Question: I'm trying to horizontally center a block element on a page.
Here is an example of what I want:

I cannot use div hard sizing because layout should be responsive.
<URL>
Here is the code:
'''
<div class = "container">
<div class="sub">
<h1> 01</h1>
<div class = "icon"><img src="img/settings.png" alt="">
<h2> Power Inside</h2>
<p>Cum sociis natoque penatibus et magnis dis parturient montesmus. Pro vel nibh et elit mollis commodo et nec augueique</p>
<a class="iconlink" href="/">Read more</a>
</div>
</div>
<div>
'''
CSS
'''
.container {
width: 1160px;
overflow: hidden;
display: inline-flex;
margin: 0 auto;
}
.sub{
padding-top: 30px;
padding-bottom: 30px;
padding-right: 30px;
padding-left: 30px;
display: inline-block;
vertical-align: top;
}
.sub h1{
font-size: 90px;
color: #efeff0;
font-family: 'Ubuntu', sans-serif;
padding: 0px;
float:left;
}
.sub img
{
padding: 10px 0px 10px 0px;
}
.sub h2 {
color: #2a2b2e;
font-size: 20px;
font-family: 'Ubuntu', sans-serif;
}
.sub p {
color: #8a8a8a;
font-size: 13px;
font-family: 'Arial', sans-serif;
}
.sub .icon{
overflow: hidden;
padding-left:20px;
}
.sub .iconlink{
font-size: 13px;
color: #2a2b2e;
height: 28px;
-moz-border-radius: 50px;
-webkit-border-radius: 50px;
border-radius: 50px;
text-decoration: none;
vertical-align:baseline;
font-weight: bold;
font-family: 'Ubuntu', sans-serif;
background: url(../img/shape_blue.png) no-repeat scroll right center #fff;
padding: 0 20px 0 0;
background-position: right;
}
.container .iconlink:hover, .iconlink:hover {
color: #248cec;
background: url(../img/shape_grey.png) no-repeat scroll right center #fff;
text-decoration: none;
vertical-align:baseline;
background-position: right;
}
.container .iconlink a:active {
color: #248cec;
}
img {
display:inline-block;
}
'''
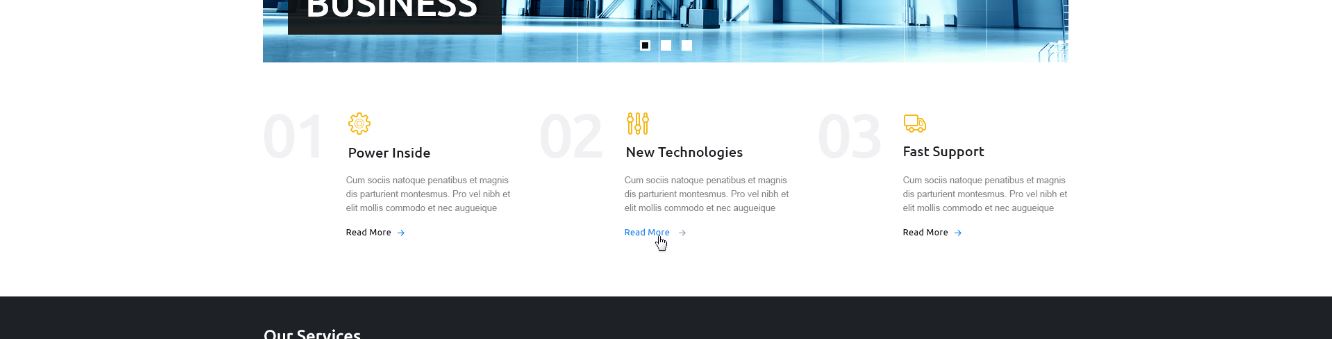
Answer: This should get what you want.
'''
.container {
display: flex; /*rather than inline-flex*/
}
'''
If you do need 'inline-flex' than make the parent element 'text-align:center;'